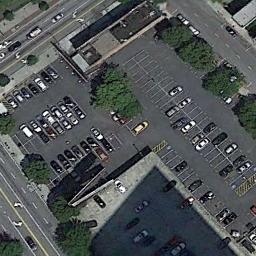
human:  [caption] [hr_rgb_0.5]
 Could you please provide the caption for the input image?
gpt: Many cars are in the parking lot .

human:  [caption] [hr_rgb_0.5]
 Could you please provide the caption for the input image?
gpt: There are some cars on the parking lot .

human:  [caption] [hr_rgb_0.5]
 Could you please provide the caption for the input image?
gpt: The parking lot has some neatly arranged cars and trees .

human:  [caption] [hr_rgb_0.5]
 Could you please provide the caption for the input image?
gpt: There is a white building by the parking lot .

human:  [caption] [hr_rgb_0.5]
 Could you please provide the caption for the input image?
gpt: There are some green trees beside the parking lot with some cars .